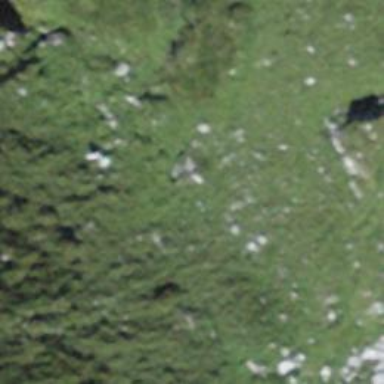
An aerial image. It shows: Cliff in nature.